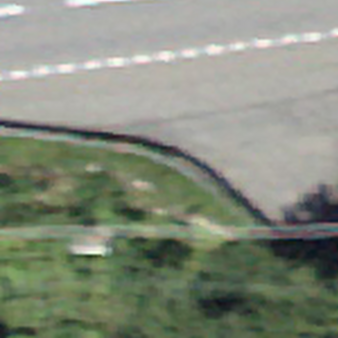
Label: other